Question: I just installed sweet <URL> for javascript. I've fiddled with the colours so that they are just right, and am pretty pleased. However, there are times when I don't want the context colouring:
1. in insert mode, since the colouring doesn't work well while I'm editing
2. when I'm search, since the colouring seems to override the search hl
I resolved the first problem with:
'''
autocmd InsertEnter *.js :JSContextColorToggle
autocmd InsertLeave *.js :JSContextColorToggle
'''
However, the second problem is trickier. At first I thought I could just map '/', my search key, so that it would first toggle the context colouring and then perform the search. I haven't been able to figure out how to write that mapping, though. How would I store "the original meaning of '/'" for use in my map?
Thanks,
p.s. check out this sweet context colouring (with <URL>.

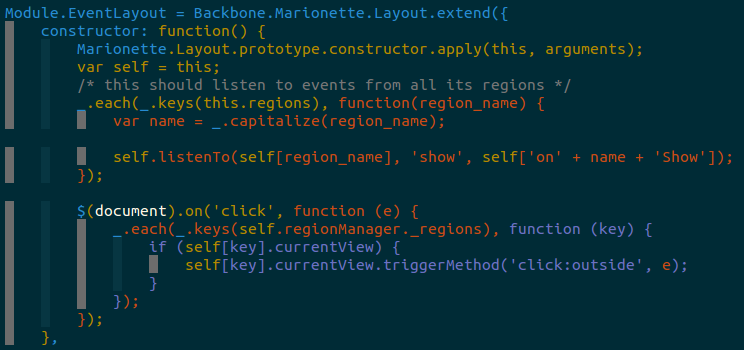
Answer: '/' will enter command-mode.
if you only want to toggle highlighting with '/', I think you need 'map <expr>'.
something like
'''
nnoremap <expr> / YourFunction()
'''
in 'YourFunction()', you first do 'turn off the syntax hi', then return a '/'.
However you have to think about when to restore the 'hi'. you can create another command mode mapping, map '<cr>' to first 'turn on the js hi', then return '<cr>'.
or just create an autocmd, when entering Normal mode, turn on the highlighting.
I didn't test above idea, hope it helps.